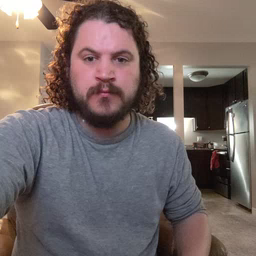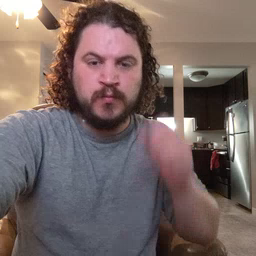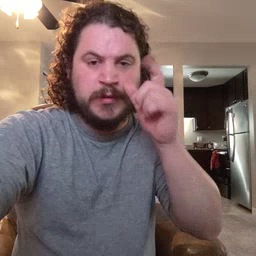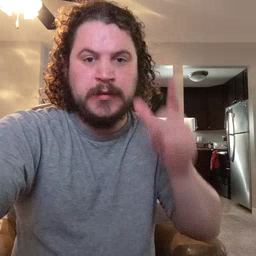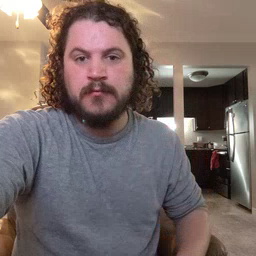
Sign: wake